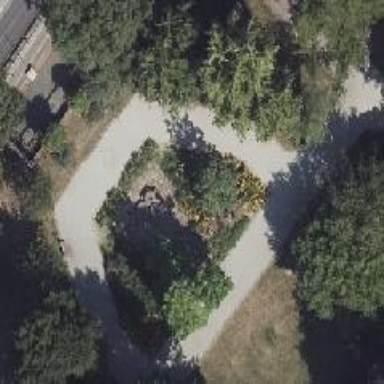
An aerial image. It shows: Deciduous broadleaved tree in park.